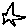
Label: star